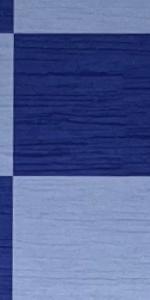
Label: Empty